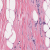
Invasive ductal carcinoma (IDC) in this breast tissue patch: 1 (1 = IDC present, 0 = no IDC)